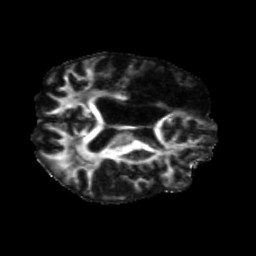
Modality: FA
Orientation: axial
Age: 60
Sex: male
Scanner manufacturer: siemens
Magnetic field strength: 3 T
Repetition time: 5.25 s
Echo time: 0.08 s